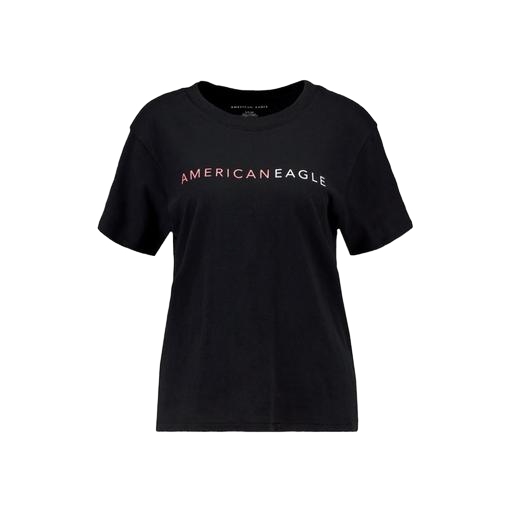
graphic tee, short sleeve graphic tee, black short-sleeve graphic tee, white background